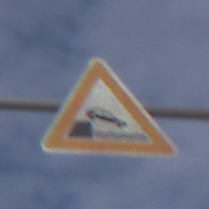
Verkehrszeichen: Ufer
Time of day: Midday
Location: Outdoor (Nature)
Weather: PartlyCloudy
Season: NotSpecified
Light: Natural